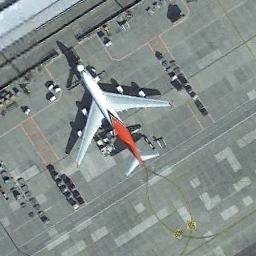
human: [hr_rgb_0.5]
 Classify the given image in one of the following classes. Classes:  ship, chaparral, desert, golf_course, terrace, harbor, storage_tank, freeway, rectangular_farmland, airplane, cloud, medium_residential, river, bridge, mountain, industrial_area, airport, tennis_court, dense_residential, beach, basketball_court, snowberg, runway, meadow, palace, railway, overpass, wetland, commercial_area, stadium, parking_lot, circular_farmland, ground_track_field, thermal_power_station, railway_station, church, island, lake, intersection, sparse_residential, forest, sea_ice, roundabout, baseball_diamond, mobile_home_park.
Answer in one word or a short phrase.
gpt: airplane